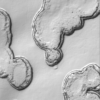
Label: not_dusty